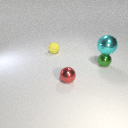
small yellow rubber sphere behind small red metal sphere